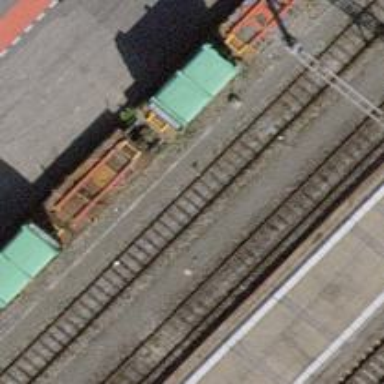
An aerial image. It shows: Railway yard with electrified tracks and single track.